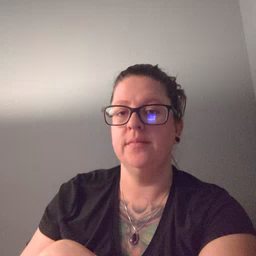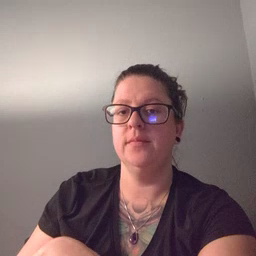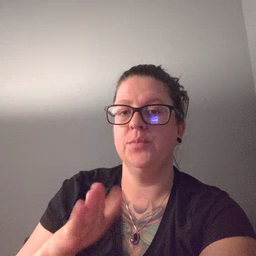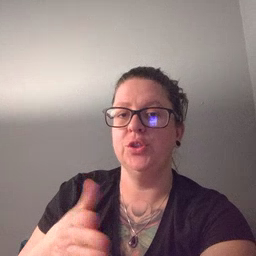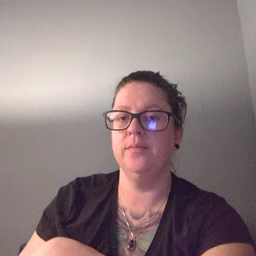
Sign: book